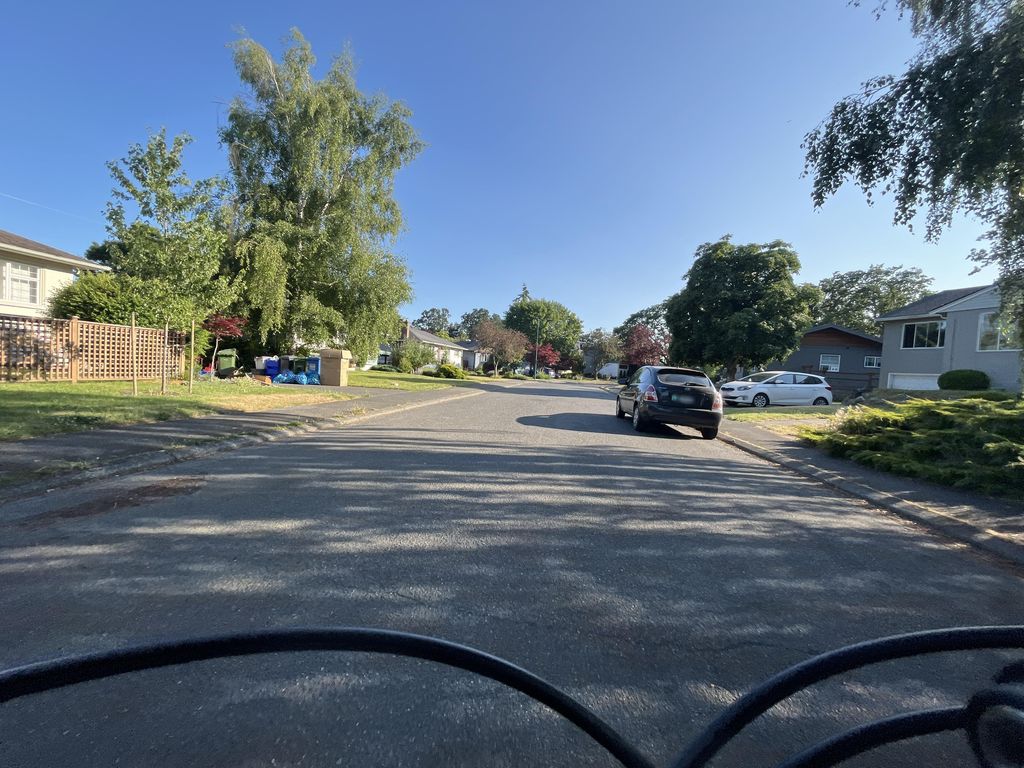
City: victoria